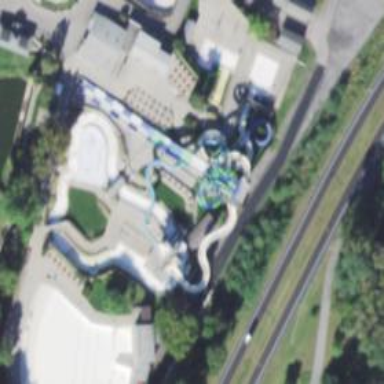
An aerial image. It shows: Water slide attraction.